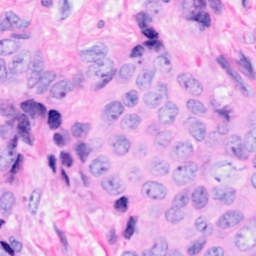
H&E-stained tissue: Breast